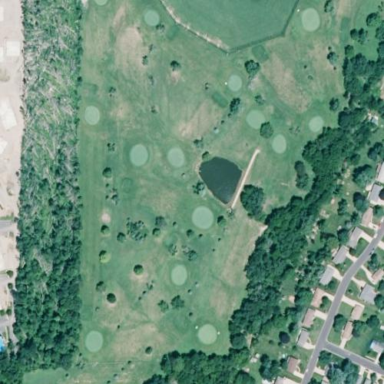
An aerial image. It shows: Golf course surrounded by greenery.